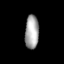
Tissue: lung
Cell type: T cells
Senescence score: 0.5437
Nuclear area (px): 458
Mean DAPI intensity: 164.384